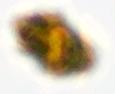
Label: Akashiwo